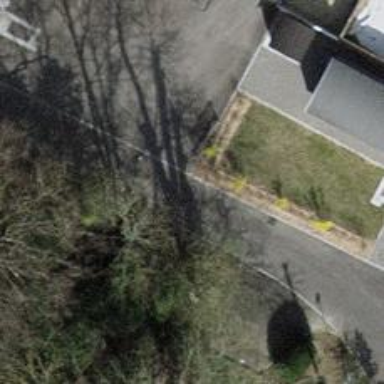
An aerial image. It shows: Bollard.